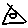
Label: triangle